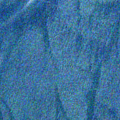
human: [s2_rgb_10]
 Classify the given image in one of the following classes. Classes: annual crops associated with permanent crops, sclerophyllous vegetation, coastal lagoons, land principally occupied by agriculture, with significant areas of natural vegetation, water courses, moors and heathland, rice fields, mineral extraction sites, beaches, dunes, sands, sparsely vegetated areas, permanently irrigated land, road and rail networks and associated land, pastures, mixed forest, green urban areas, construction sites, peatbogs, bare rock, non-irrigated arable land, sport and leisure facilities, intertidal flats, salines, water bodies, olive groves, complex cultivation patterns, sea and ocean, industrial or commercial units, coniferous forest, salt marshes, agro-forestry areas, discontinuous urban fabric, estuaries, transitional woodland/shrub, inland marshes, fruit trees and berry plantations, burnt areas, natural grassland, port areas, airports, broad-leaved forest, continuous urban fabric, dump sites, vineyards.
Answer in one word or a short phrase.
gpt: sea and ocean